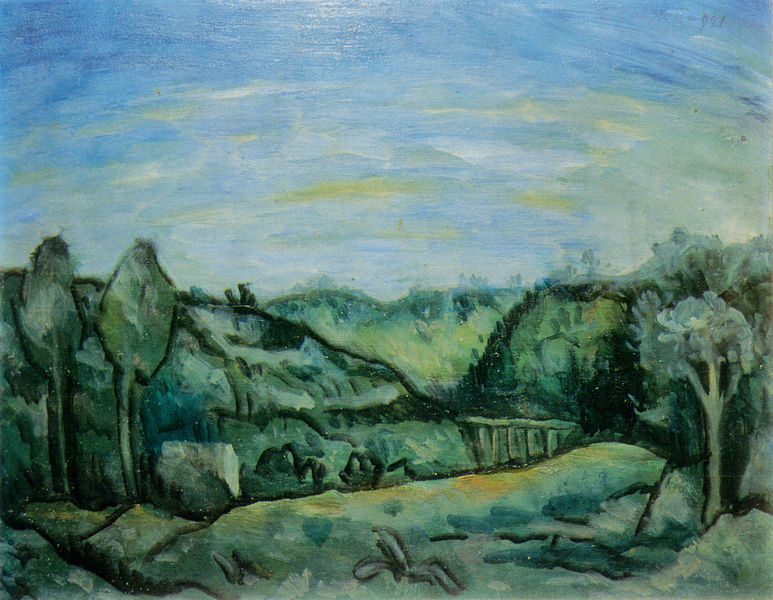
Titel: Paesaggio verde
Künstler: Carlo Carrà
Standort: Roma
Institution: Collezione de Dominicis
Schlagwörter: baum, berg, blau, blätter, gruppe, himmel, schatten, weiß, wolken, aquarell, bäume, cezanne, fluss, gelb, grün, impressionismus, kirchner, landschaft, äste, abend, bunt, frankreich, holz, licht, pastell, schwarz, gras, haus, rasen, wiese, wolke, zaun, steine, ast, horizont, hügel, natur, weite, brücke, pastos, sonne, land, blatt, pflanzen, tal, wald, rund, umrandung, deutschland, farbig, sommer, bogen, studie, abstrakt, berge, gebirge, modern, nabis, sonnenlicht, farbe, linien, naiv, winter, van gogh, auquarell, stämme, duktus, baumkrone, striche, abstraktion, umriss, impression, außen, gogh, provence, linie, draußen, kontur, konturen, pinselduktus, pinselstrich, vereinfacht, blaugrün, frei, plein air, außenraum, freien, plakativ, blauer reiter, münter, gouache, van, carra, hellbrau, himmel bäume, minzgrün, schwarze kontouren